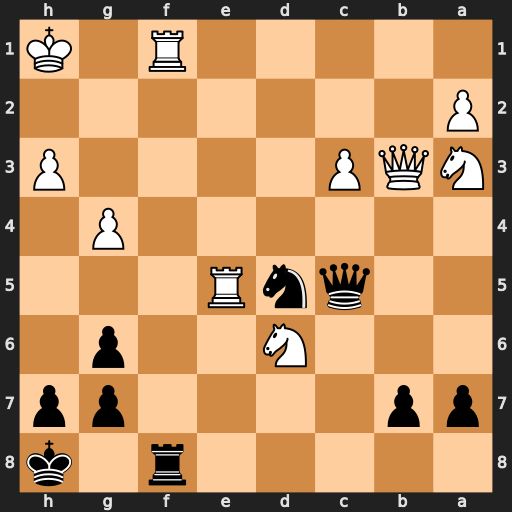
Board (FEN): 5r1k/pp4pp/3N2p1/2qnR3/6P1/NQP4P/P7/5R1K
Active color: b
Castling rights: -
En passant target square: -
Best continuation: Rxf1+ Kg2 Qg1#